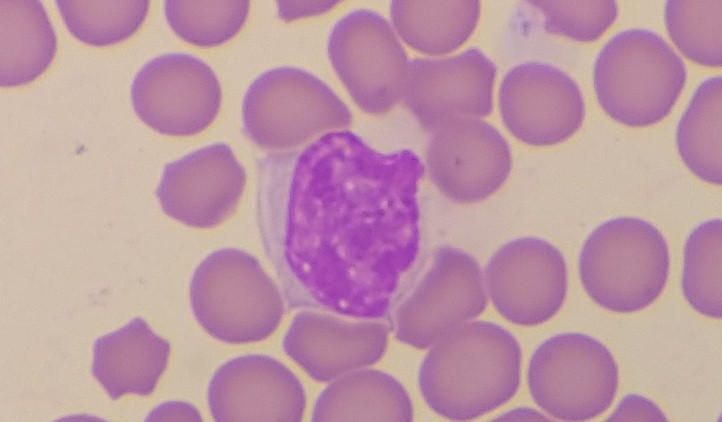
White blood cell type: Lymphocyte